Question: I was trying to abuse function names in Chrome dev tools:
'''
window["hello world"] = function () { console.log("Hello World!"); }
'''
The line above will create 'hello world' global function.
It appears in autocomplete suggestions also:
>
If we call it this way ('hello world()') we get a syntax error, that is supposed to be so:
'''
SyntaxError: Unexpected identifier
'''
However, how can we call this function without using quotes ('window<URL>?
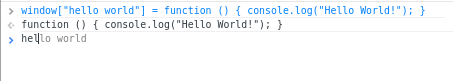
Answer: You haven't given the function a name at all. It is an anonymous function that is assigned to a property of the 'window' object.
Since the property name has spaces in it, you can't access it using an identifier, so to get to it is to explicitly use the window object.
'''
window["hello world"]();
'''
---
If you really want to run the function , then you can do the following. Note that this is a perverse hack and not something that you should do in production code.
'''
window["hello world"] = function () { console.log("Hello World!"); }
// No quotes for any of the code used to access the above.
window[
[ 104, 101, 108, 108, 111, 32, 119, 111, 114, 108, 100 ].map(
function (currentValue) {
return String.fromCharCode(currentValue);
}
).join(new String)
]();
'''